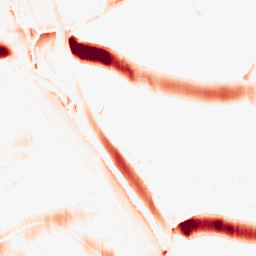
Category: morphological
Decomposition family: morphological_ellipse
Decomposition parameters: operation: opening
width: 30
height: 5
Upsampling method: bilinear
Upsampling parameters: scale: 4
Upsampling scale: 4